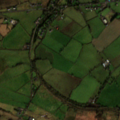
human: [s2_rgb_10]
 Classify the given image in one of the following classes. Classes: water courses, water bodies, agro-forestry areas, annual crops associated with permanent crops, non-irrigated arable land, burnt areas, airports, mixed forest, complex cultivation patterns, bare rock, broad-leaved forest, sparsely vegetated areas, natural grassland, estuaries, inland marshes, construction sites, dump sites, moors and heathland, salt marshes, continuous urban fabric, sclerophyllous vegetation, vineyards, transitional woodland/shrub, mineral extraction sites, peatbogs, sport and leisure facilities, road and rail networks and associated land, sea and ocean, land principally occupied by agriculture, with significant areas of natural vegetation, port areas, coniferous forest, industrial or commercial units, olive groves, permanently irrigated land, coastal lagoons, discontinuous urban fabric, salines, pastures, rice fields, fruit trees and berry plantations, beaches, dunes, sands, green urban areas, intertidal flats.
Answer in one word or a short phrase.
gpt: pastures, land principally occupied by agriculture, with significant areas of natural vegetation